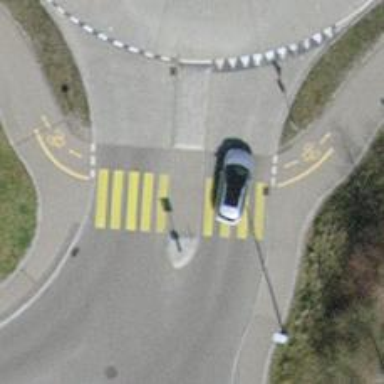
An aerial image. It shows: Cycleway with crossing island for cyclists.